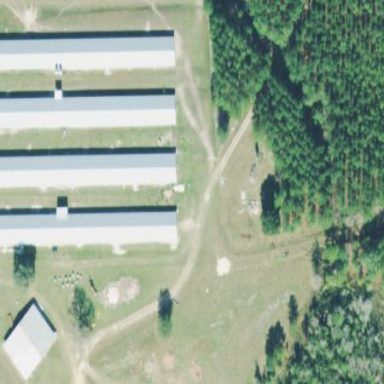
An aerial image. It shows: Poultry farmyard is depicted in the image.